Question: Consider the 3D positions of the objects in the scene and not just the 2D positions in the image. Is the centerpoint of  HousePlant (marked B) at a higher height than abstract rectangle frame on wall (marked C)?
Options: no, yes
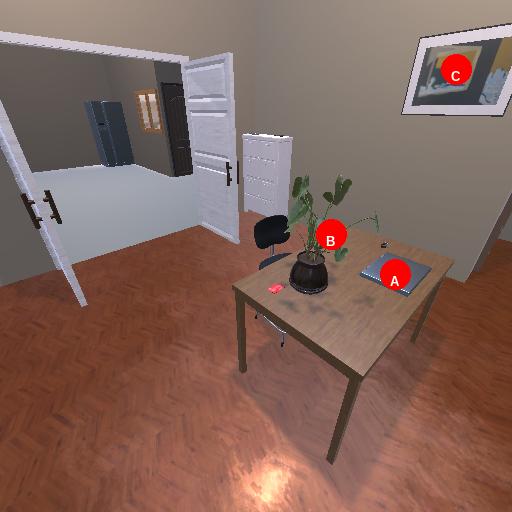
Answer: no